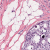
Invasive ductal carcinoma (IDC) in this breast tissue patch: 0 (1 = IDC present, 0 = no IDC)